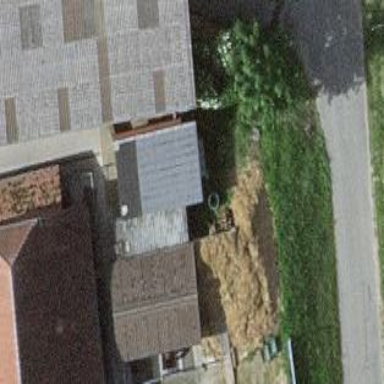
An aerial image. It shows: Stable.